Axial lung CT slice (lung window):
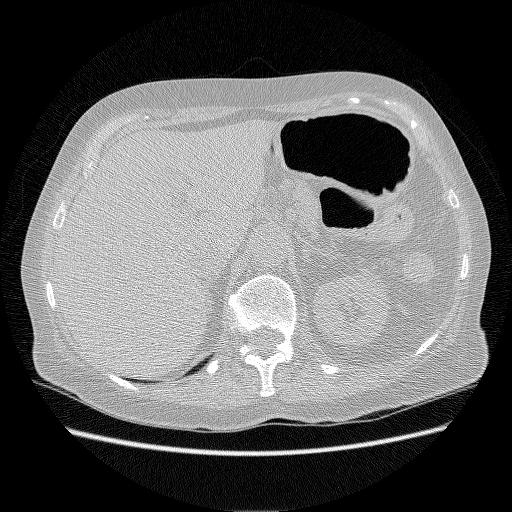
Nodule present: no